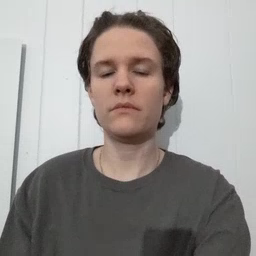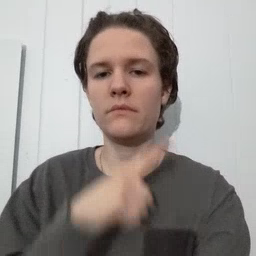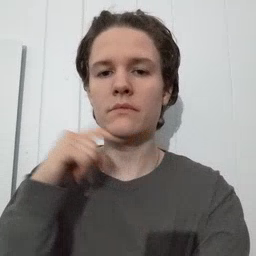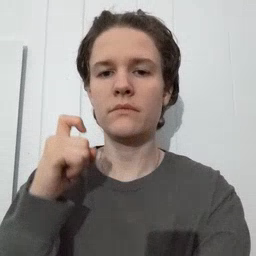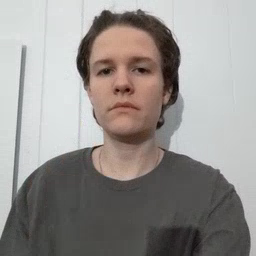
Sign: dry